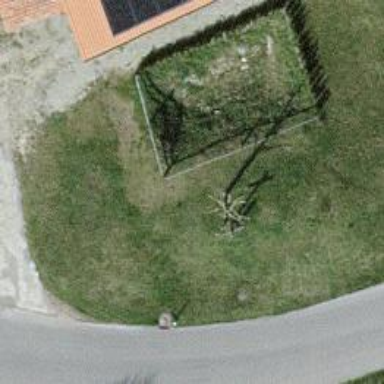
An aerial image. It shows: Wayside cross with historic significance.